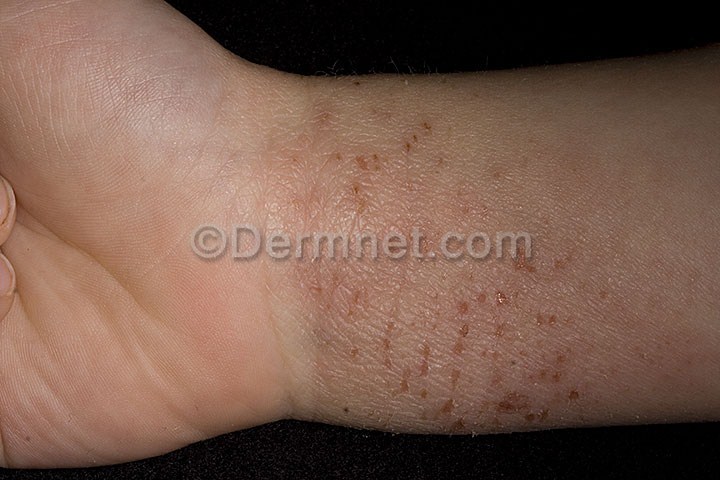
Disease: Atopic Dermatitis Photos